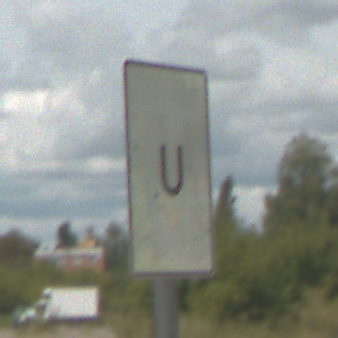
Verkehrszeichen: AnkuendigungOderFortsetzungUmleitungOhnePfeilsymbol
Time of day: Midday
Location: Outdoor (Suburban)
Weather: PartlyCloudy
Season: Summer
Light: Natural